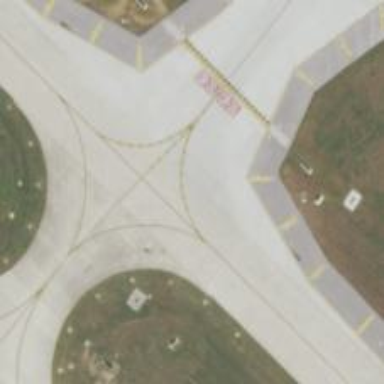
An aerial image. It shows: View of taxiway at the airport.